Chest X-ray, PA view. Patient: 55 years old, sex F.
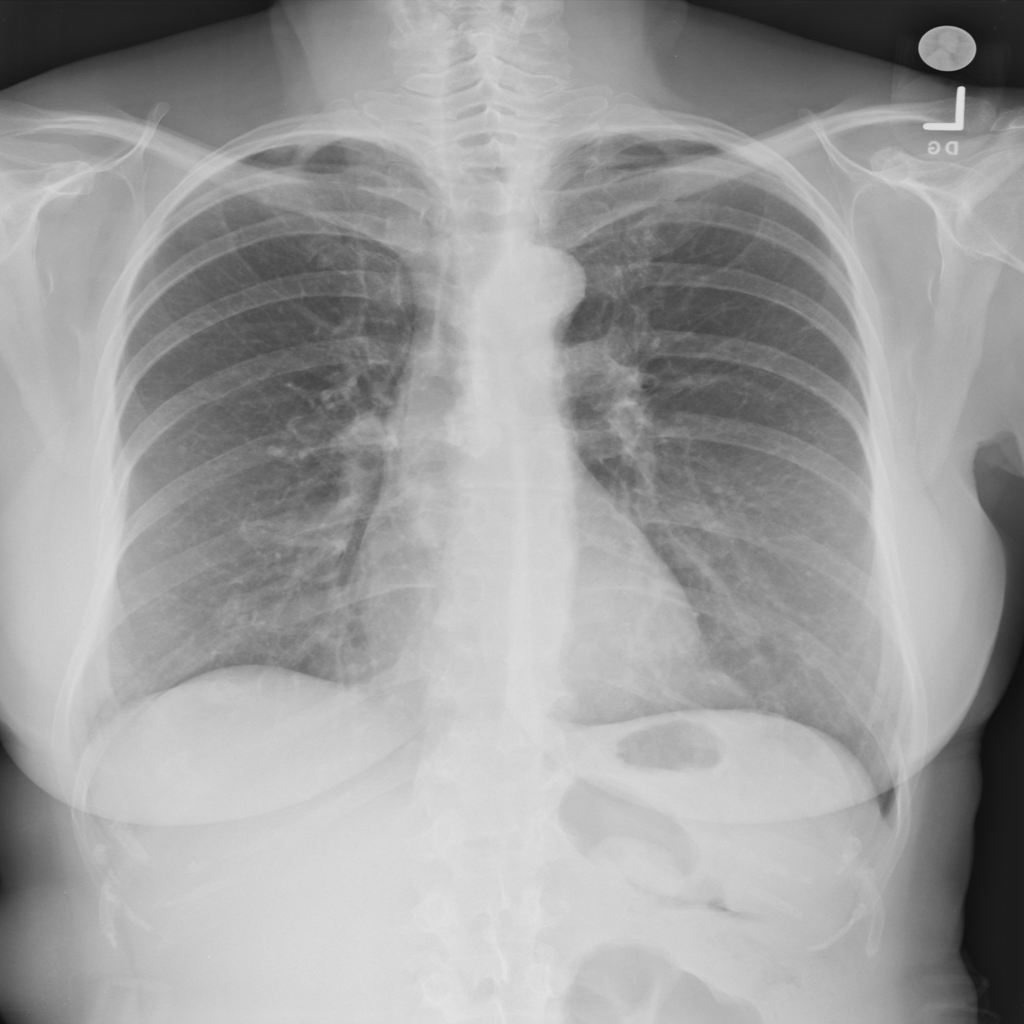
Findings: No Finding